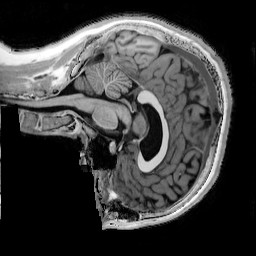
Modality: T1w
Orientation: sagittal
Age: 15
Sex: male
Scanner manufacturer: siemens
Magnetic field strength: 3 T
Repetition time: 4 s
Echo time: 0.00291 s